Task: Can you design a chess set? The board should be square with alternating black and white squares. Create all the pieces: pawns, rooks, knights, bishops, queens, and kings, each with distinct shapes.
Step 1971:
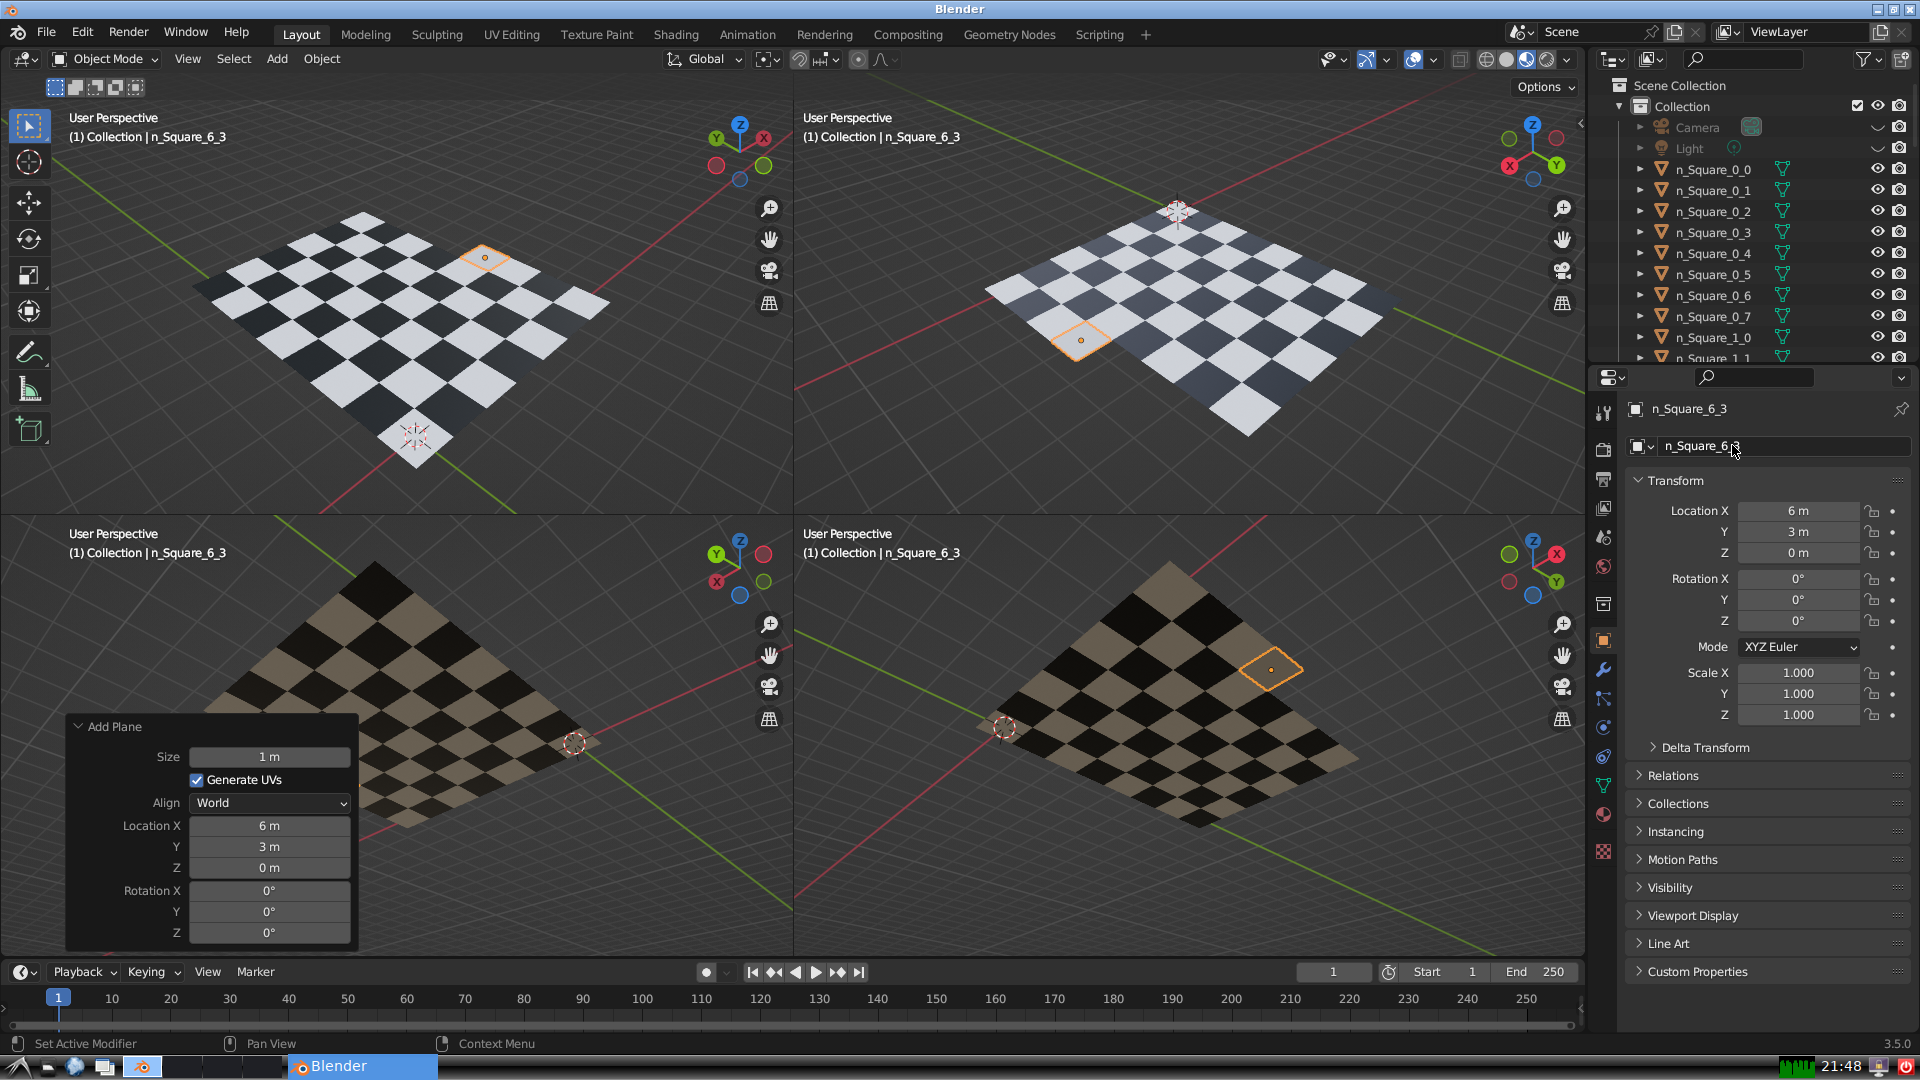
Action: {"mouse_move": [1603, 815]}